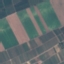
Land use / land cover class: PermanentCrop